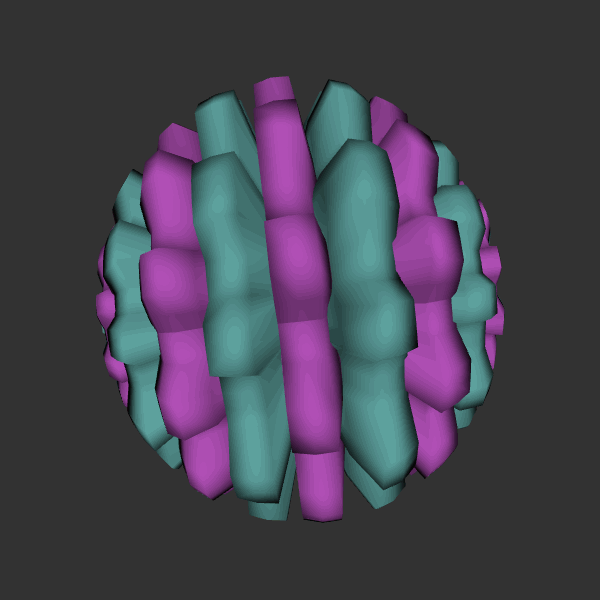
Background: dark